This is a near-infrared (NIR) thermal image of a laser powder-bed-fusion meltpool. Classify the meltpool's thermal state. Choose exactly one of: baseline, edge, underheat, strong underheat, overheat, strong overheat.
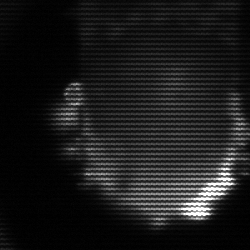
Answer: baseline